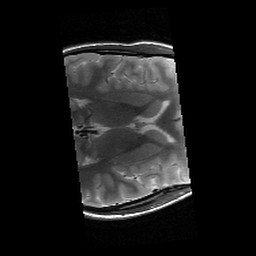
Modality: T2w
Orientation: axial
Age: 18
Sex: female
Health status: healthy
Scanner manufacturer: siemens
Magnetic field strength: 3 T
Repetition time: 6 s
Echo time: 0.064 s